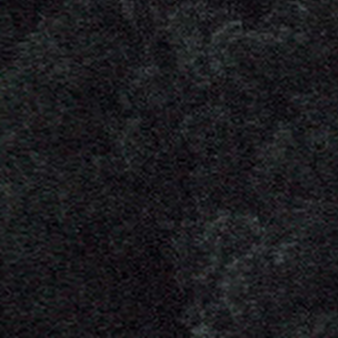
Label: other